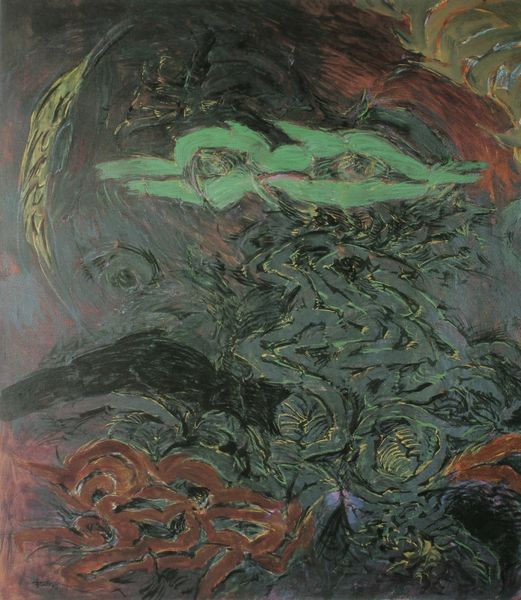
Titel: Für Niklas Manuel Deutsch
Künstler: Hann Trier
Institution: Im Besitz des Künstlers
Schlagwörter: akt, baum, berg, blau, blätter, dunkel, feuer, flügel, hand, himmel, kopf, körper, mann, meer, schatten, wasser, wolken, bäume, fluss, frauen, gelb, grob, grün, impressionismus, landschaft, see, teich, bewegung, blumen, braun, bunt, finger, frankreich, frau, geschwungen, grau, haar, hell, nacht, ohr, orange, pastell, profil, schwarz, türkis, blick, rot, tier, wiese, wolke, expressionismus, malerei, ornament, symbolismus, bart, arm, arme, augen, gesicht, mensch, tod, trauer, hände, portrait, porträt, öl, hügel, natur, spiegelung, wind, pastos, rauch, sonne, wiesen, auge, figur, haare, blatt, person, pflanze, pflanzen, lippen, schulter, schön, wald, kreis, pferd, reiter, rund, weiher, chaos, engel, kohl, bewegt, wellen, kuss, ruhe, düster, getreide, korn, weizen, ähre, abstrakt, berge, farben, fläche, gebirge, hellbraun, modern, dunkelgrün, farbe, formen, hellgrün, lila, monochrom, linien, herbst, van gogh, fliessen, pastös, krieg, luft, sturm, unruhe, wild, woge, duktus, wolle, monet, glatze, floral, melancholie, ölfarbe, liegend, gedanken, femme, anthrazit, striche, abstraktion, surreal, abstrahiert, mond, schmutz, geflecht, maske, gogh, expressionistisch, vulkan, algen, erdfarben, linie, flug, wasseroberfläche, wasserpflanzen, schwimmen, monochromie, traum, wirbel, form, liegende, gewunden, gefahr, greifen, brille, durcheinander, dynamik, bedrohlich, expressionsimus, wirr, schlange, kunst, pinsel, pinselduktus, pinselstrich, organisch, ornamental, kontraste, zacken, verschwommen, graugrün, strudel, expressiv, blitz, fegefeuer, hölle, verschlungen, mystisch, stark, rotbraun, vision, fabelwesen, struktur, fließend, schlangen, rötlich, urwald, dreck, roz, pinselstriche, hochkant, schwaden, lianen, planzen, gestrüpp, haptisch, kraut, schlieren, ornamentik, wellenförmig, verbunden, welt, direkt, unheimlich, windung, fantasie, rostrot, ungeheuer, komisch, einhorn, expression, labyrinth, schlingen, vage, grün rot, innereien, farbigkeit, symbole, eruption, geist, geister, geisterhaft, monster, verwirrung, gerippe, gefühl, schwimmer, komplementärkontrast, rhythmus, gegenstandslos, tachismus, kokoschka, pinselductus, nachkriegszeit, informel, farbkontraste, gefühle, flüchtig, assoziation, verwirrt, verlust, vert, träume, abstrakter expressionismus, materialität, bohne, bedrückend, rhythmisch, heftig, interessant, gedärme, würmer, gewirr, ungewiss, himmel und erde, schwimmende, öandschaft, blow up, schlangenlinien, abstrakte kunst, informell, tog, verwoben, schmiere, ungeordnet, age, bedingt figurative versatzteil, beschwingt, bordeauxe, buntes laub, chiotte, dann nciht, ducheinander, ducktus, dymnamik, dynamische komposition, düstere farben, emotional, expressionistosch, farbstrudel, fingermalerei, finsree, fliegender mensch, frabverlauf, gedärm, graue linien, grouillant, grüne augen, grüner akt, hier geht nichts!!, himmel gespiegelt, its damn laggy, iß schwarz, jamais, jasper, kokoschka?, konfus, liegende frau, liegender akt, m enerve, marche pas, menschenberge, nachkriegskunst, pasteuser farbauftrag, pinselstiche, rien, seepflanzen, shclangenlinie, thieler, tieler, tierler, unbewusst, und jetzt gehts wieder nicht, urgewalt, verwirrend, welcher depp hat das programmi